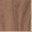
Piece: xx